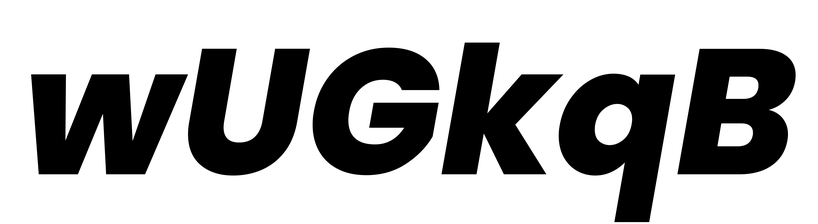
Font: Poppins-ExtraBoldItalic